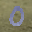
Label: 0